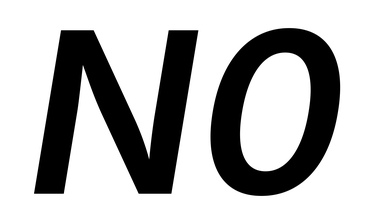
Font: Inter-Italic_SemiBold_Italic